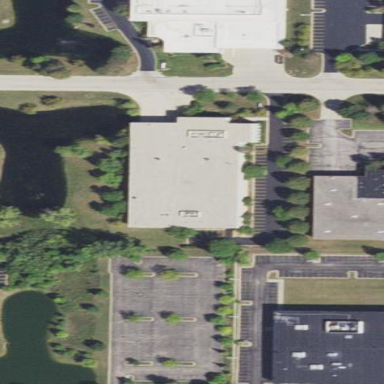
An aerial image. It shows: Commercial building.